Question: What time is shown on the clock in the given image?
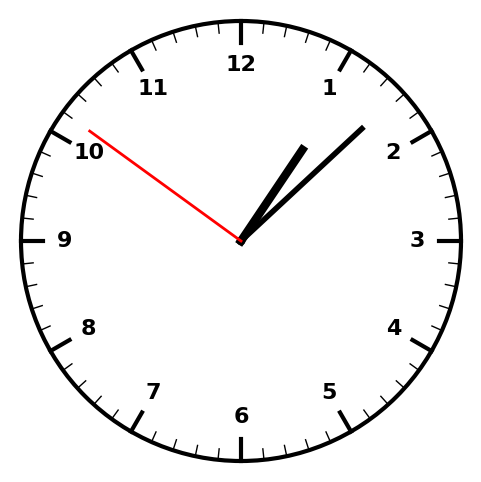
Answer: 01:07:51